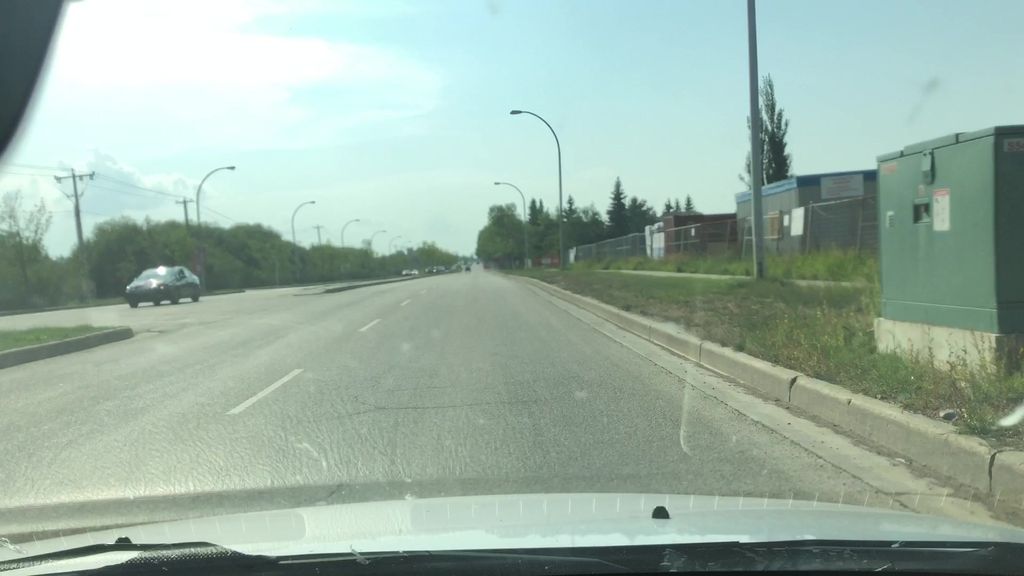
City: edmonton